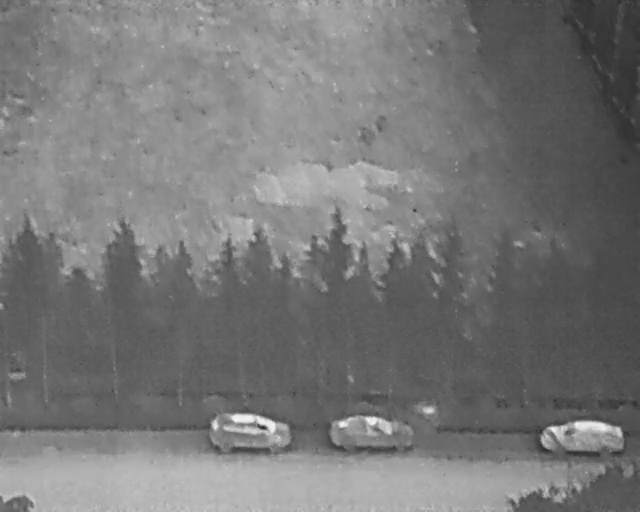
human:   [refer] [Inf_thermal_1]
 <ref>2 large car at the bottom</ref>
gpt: <box>[[35, 76, 42, 92, 2], [55, 75, 61, 93, 2]]</box>